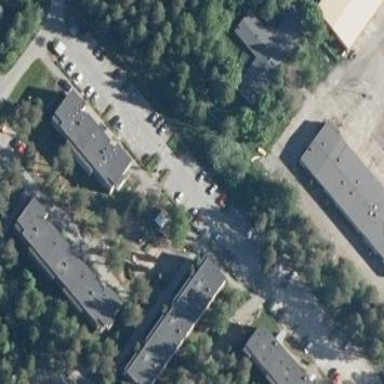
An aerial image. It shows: Parking area with asphalt surface.